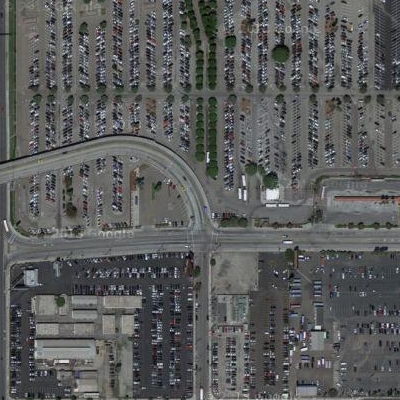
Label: gParking